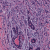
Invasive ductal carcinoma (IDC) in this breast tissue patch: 1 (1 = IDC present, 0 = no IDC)